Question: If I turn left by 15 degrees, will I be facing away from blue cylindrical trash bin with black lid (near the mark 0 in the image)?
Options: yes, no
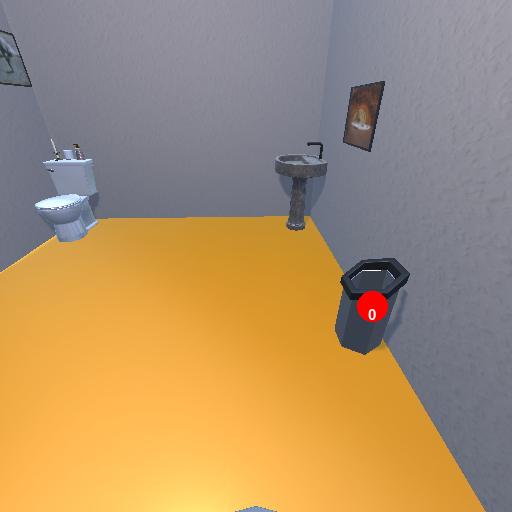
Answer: yes